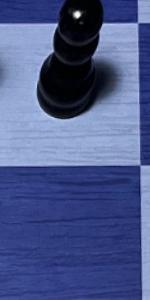
Label: Empty